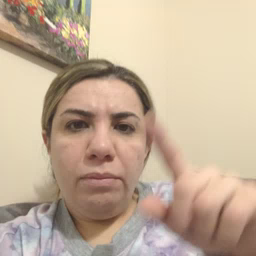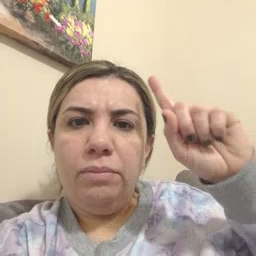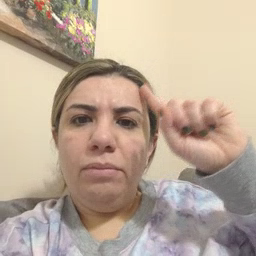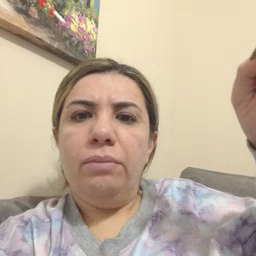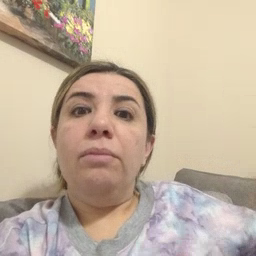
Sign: penny